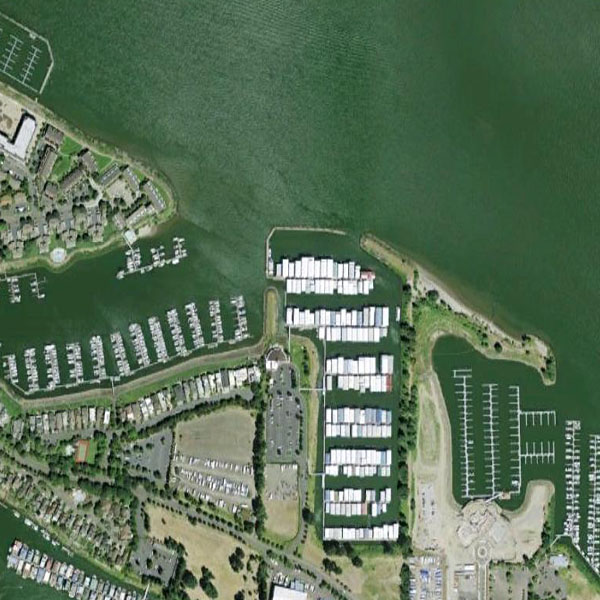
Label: Port